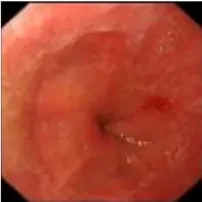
(A) Preoperative esophagogastroduodenoscopy showed no significant esophageal or gastric fundal varices.
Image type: endoscopy (gi_endoscopy)